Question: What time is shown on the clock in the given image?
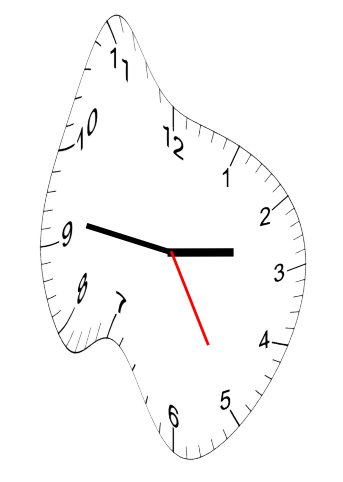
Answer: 02:46:25